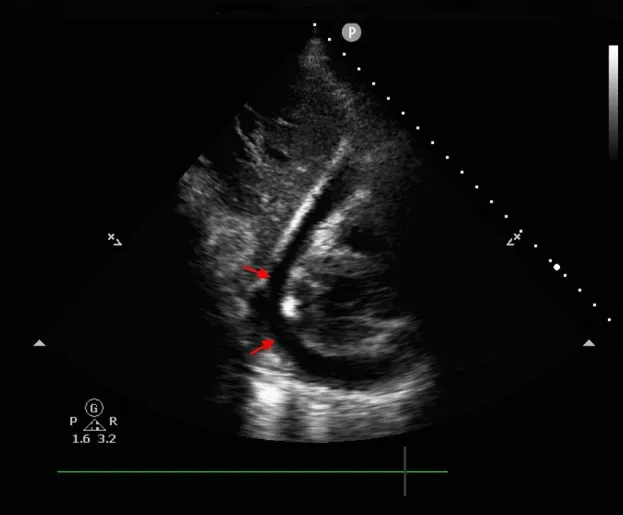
Bedside transthoracic echocardiography revealed massive pericardial effusion (red arrows: pericardial fluid sonolucent area).
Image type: radiology (ultrasound)